Question:
I am passing the list to dialog. In that if I select one item, the background should change to green. And again if I select another item that item background should change to green and the previously selected item background should assign to default.
For example: if I select "Chart 3", background should change to green. And if I select "Chart 5", the background of "Chart 5" should change to green and "Chart 3" background should change to default.
Please help me with this. Thanks in advance.
'''
public ConfigureDialogAdapter(Context context, List<PhrToolBar> listData) {
mInflater = LayoutInflater.from(context);
mToolBarList = listData;
}
public void setDialogClickListener(DialogClickListener dialogClickListener) {
mDialogClickListener = dialogClickListener;
}
public void setToolBarList(List<PhrToolBar> list) {
mToolBarList = list;
notifyDataSetChanged();
}
@Override
public ViewHolder onCreateViewHolder(ViewGroup parent, int viewType) {
View rootView = mInflater.inflate(R.layout.configure_dialog_list_adapter, parent, false);
return new ViewHolder(rootView);
}
@Override
public void onBindViewHolder(ViewHolder viewHolder, int position) {
PhrToolBar current = mToolBarList.get(position);
viewHolder.textView.setText(current.getTitle());
if (current.isVisible()){
viewHolder.checkBox.setChecked(true);
} else {
viewHolder.checkBox.setChecked(false);
}
}
public class ViewHolder extends RecyclerView.ViewHolder {
CheckBox checkBox;
TextView textView;
public ViewHolder(View itemView) {
super(itemView);
checkBox = (CheckBox) itemView.findViewById(R.id.checkbox);
textView = (TextView) itemView.findViewById(R.id.text_view);
textView.setOnClickListener(onTextClick);
checkBox.setOnCheckedChangeListener(onCheckBoxClick);
}
View.OnClickListener onTextClick = new View.OnClickListener() {
@Override
public void onClick(View v) {
textView.setTextColor(Color.WHITE);
textView.setBackgroundResource(R.color.colorPrimary);
if (mDialogClickListener != null) {
mDialogClickListener.onItemClick(getAdapterPosition());
}
}
};
CompoundButton.OnCheckedChangeListener onCheckBoxClick = new CompoundButton.OnCheckedChangeListener() {
@Override
public void onCheckedChanged(CompoundButton buttonView, boolean isChecked) {
if (mDialogClickListener != null) {
if (isChecked) {
mDialogClickListener.onCheckBoxClick(true, getAdapterPosition());
} else {
mDialogClickListener.onCheckBoxClick(false, getAdapterPosition());
}
}
}
};
}
@Override
public int getItemCount() {
return mToolBarList.size();
}
'''
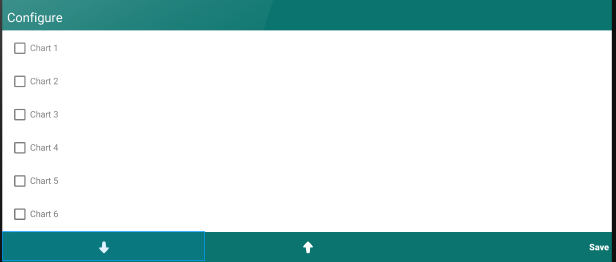
Answer: Create a selector drawable like this one (in res/drawable folder):
'''
<?xml version="1.0" encoding="utf-8"?>
<selector xmlns:android="http://schemas.android.com/apk/res/android">
<item android:state_selected="true">
<shape>
<solid android:color="@color/green" />
</shape>
</item>
<item android:state_selected="false">
<shape>
<solid android:color="@android:color/transparent" />
</shape>
</item>
</selector>
'''
Then, in your raw layout just add the background layout and mark the raw as clickable :
'''
android:background="@drawable/selector"
android:clickable="true"
'''
Also, add setSelected to your 'OnClickListener' :
'''
View.OnClickListener onTextClick = new View.OnClickListener() {
@Override
public void onClick(View v) {
textView.setTextColor(Color.WHITE);
textView.setSelected(true);
if (mDialogClickListener != null) {
mDialogClickListener.onItemClick(getAdapterPosition());
}
}
};
'''
Everytime you mark your item as 'setSelected(true)', it will be green !
Also, you should keep the selection state in an arrayand change your code to something like this :
'''
public class ViewHolder extends RecyclerView.ViewHolder {
//Add this, this array will store selected items
SparseBooleanArray selectedItems;
[...]
@Override
public void onBindViewHolder(ViewHolder viewHolder, int position) {
PhrToolBar current = mToolBarList.get(position);
viewHolder.textView.setText(current.getTitle());
//add this, If the item position is in the array, it will be marked as selected (so green), otherwise background will be default one (transparent)
viewHolder.textView.setSelected(selectedItems.get(position, false));
if (current.isVisible()){
viewHolder.checkBox.setChecked(true);
} else {
viewHolder.checkBox.setChecked(false);
}
}
[...]
View.OnClickListener onTextClick = new View.OnClickListener() {
@Override
public void onClick(View v) {
//Add this to add the position to the array storing selected item !
if (selectedItems.get(getAdapterPosition(), false)) {
selectedItems.delete(getAdapterPosition());
} else {
selectedItems.put(getAdapterPosition(), true);
}
notifyDataSetChanged ();
textView.setTextColor(Color.WHITE);
if (mDialogClickListener != null) {
mDialogClickListener.onItemClick(getAdapterPosition());
}
}
};
'''